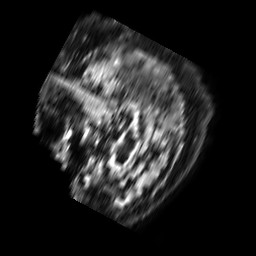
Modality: FLAIR
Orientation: sagittal
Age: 87
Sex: female
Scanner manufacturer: philips
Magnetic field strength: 1.5 T
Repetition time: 6 s
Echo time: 0.1029 s